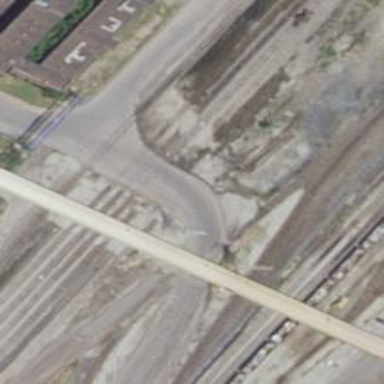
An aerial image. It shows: Railway level crossing.